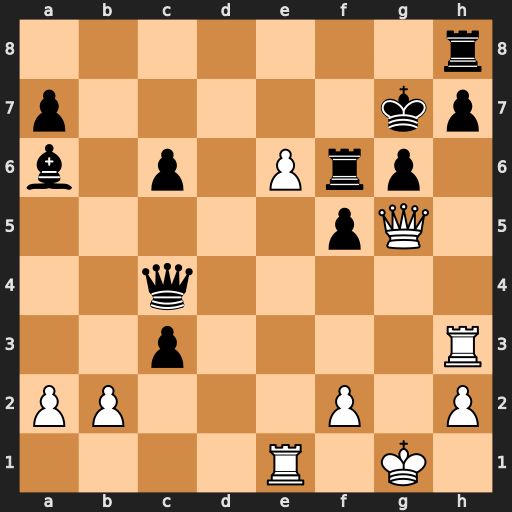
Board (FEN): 7r/p5kp/b1p1Prp1/5pQ1/2q5/2p4R/PP3P1P/4R1K1
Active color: w
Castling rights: -
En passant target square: -
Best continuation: Qh6+ Kg8 e7